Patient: sex F, age 61
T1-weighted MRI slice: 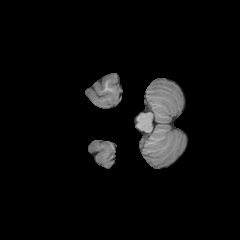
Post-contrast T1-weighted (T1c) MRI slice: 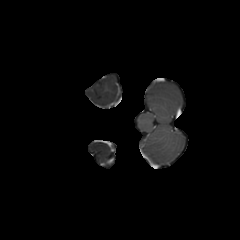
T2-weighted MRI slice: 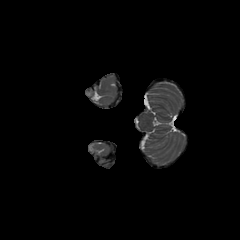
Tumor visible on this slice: no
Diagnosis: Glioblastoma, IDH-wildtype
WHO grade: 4